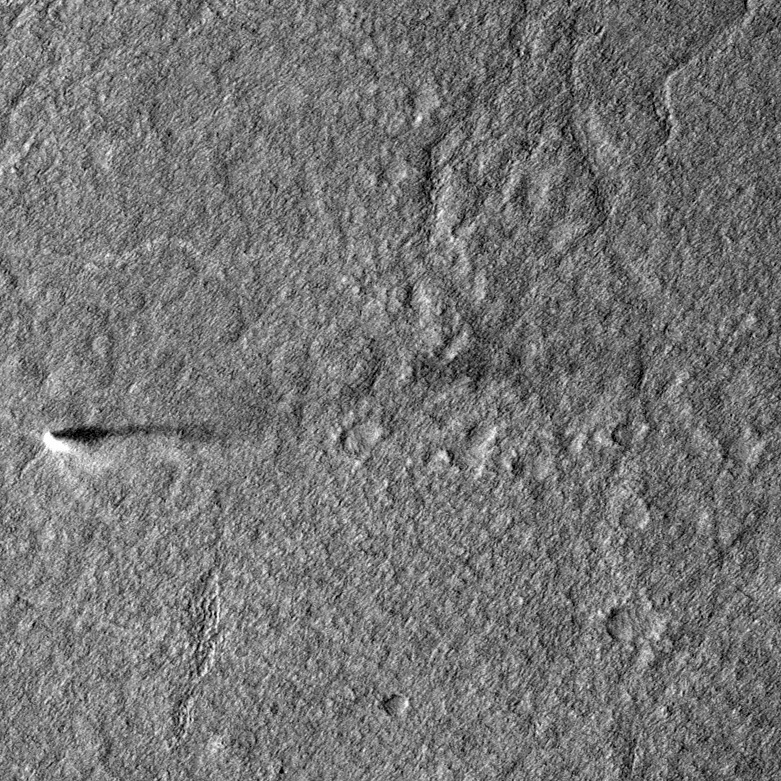
Label: dustdevil